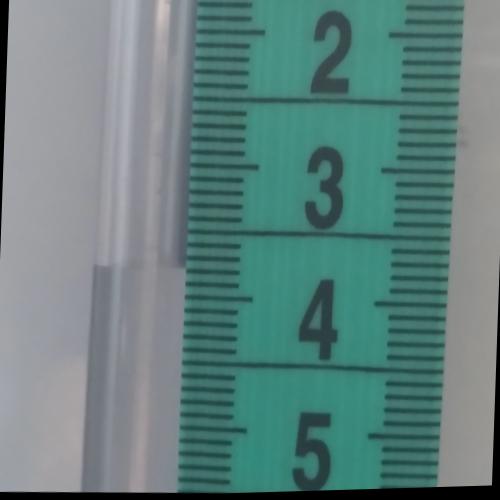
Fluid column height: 3.8 cm